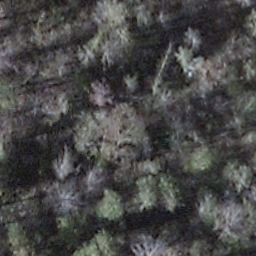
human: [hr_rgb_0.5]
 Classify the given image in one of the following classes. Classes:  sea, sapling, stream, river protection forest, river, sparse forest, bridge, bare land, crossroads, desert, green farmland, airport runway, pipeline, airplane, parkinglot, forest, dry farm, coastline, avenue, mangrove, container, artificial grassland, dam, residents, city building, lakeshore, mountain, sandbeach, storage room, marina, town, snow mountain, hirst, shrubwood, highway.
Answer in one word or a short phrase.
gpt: shrubwood